Question: Our company developed its own products and we want to distribute it to our clients ( other companies ) personnels. We have already have an iOS Company Account ( similar to Individual Account but with DUNS number registered ) . However our clients may don't want to see their specific apps on the market; so I had to distribute it in a different way. After some research I come up with two solutions;
1. iOS Enterprise Program
2. Custom B2B Applications ( downloading by Volume Purchase Program )
a) I know that Enterprise Program applications should be downloaded only by the employees of the company that they are working. If I bought this program, distribute my apps to a server with SSL cert. how apple is going to check my downloads ? Since devices UDID's for distributing not required to be registered and the app can be downloaded by unlimited devices, how is it going to be the validation process ?
b) I tried to distribute an app for custom b2b but I could't see an option under the prices segment. I create a new app under iTunes Connect and filled all the description parts. I choose free option under prices tab and even if my location is in Turkey ( since I verified the conditions for creating the app ) I couldn't see a checkbox "Custom B2B App" ? What am I missing ?

If I have to sign up for VPP (Volume Purchase Program) to distribute apps , should other companies have to sign up this program also to make their employees use our app ? Even if I have to sign up VPP on the page ( <URL>. So when I will going to distribute apps, how it will going to understood that I had a VPP registered and add a checkbox for me ?
My example scenario is like;
- - -
Money is not an issue for us to buy an Enterprise Program and an SSL certificate etc if we will do it for once. But if we have to buy it for every single one of the company (ABC,DEF,..) it would be a problem.
- -
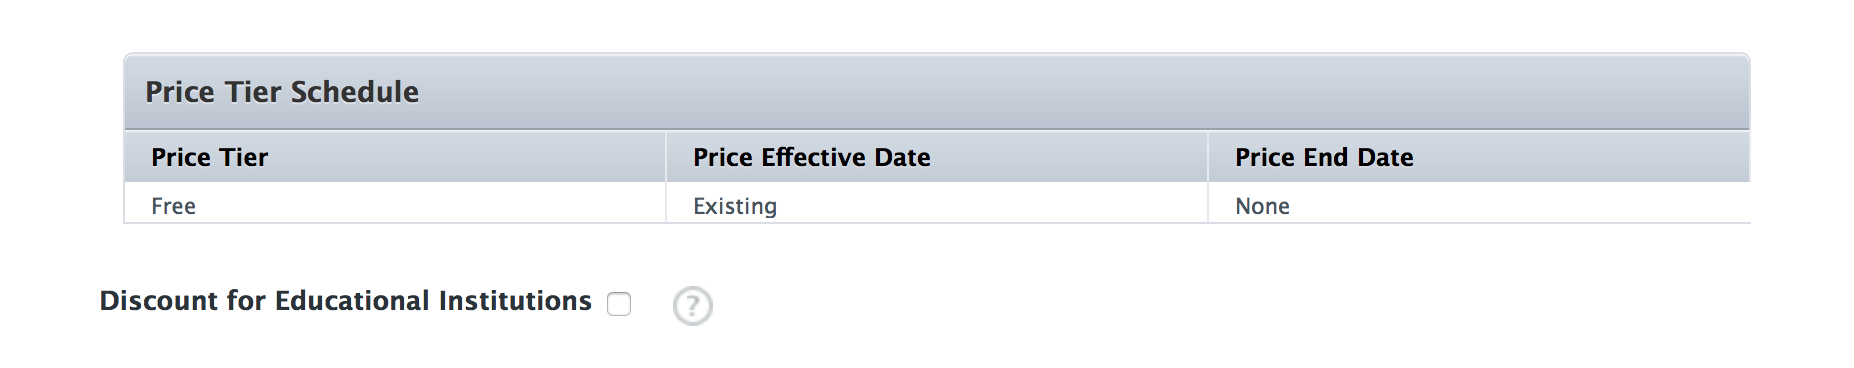
Answer: a) I know that Enterprise Program applications should be downloaded only by the employees of the company that they are working. If I bought this program, distribute my apps to a server with SSL cert. how apple is going to check my downloads ? Since devices UDID's for distributing not required to be registered and the app can be downloaded by unlimited devices, how is it going to be the validation process ?
==> NO, Apple does not track/check your download. You can provide directly to your customer by website download and simple provide and ipa to download with itunes.
b) I tried to distribute an app for custom b2b but I could't see an option under the prices segment. I create a new app under iTunes Connect and filled all the description parts. I choose free option under prices tab and even if my location is in Turkey ( since I verified the conditions for creating the app ) I couldn't see a checkbox "Custom B2B App" ? What am I missing ?
==> As per my knowledge. You should go with the iOS Enterprise program. It is suitable with your requirement.
Money is not an issue for us to buy an Enterprise Program and an SSL certificate etc if we will do it for once. But if we have to buy it for every single one of the company (ABC,DEF,..) it would be a problem.
You can create multiple builds in an single enterprise program. You can create multiple identifiers or certificated to handle multiple builds.
What is the best option to do it ?
==> Option a is the best.